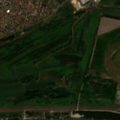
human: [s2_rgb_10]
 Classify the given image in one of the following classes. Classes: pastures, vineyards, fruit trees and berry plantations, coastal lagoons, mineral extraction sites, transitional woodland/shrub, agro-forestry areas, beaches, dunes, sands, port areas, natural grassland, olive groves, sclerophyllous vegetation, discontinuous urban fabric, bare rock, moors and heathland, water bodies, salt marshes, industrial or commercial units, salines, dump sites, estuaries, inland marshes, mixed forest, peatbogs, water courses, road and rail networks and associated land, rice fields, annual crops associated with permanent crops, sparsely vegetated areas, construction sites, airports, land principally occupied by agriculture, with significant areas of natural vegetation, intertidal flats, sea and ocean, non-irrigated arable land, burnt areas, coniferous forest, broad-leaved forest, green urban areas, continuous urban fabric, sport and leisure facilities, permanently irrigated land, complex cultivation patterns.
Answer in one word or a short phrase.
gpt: discontinuous urban fabric, non-irrigated arable land, land principally occupied by agriculture, with significant areas of natural vegetation, transitional woodland/shrub, water courses